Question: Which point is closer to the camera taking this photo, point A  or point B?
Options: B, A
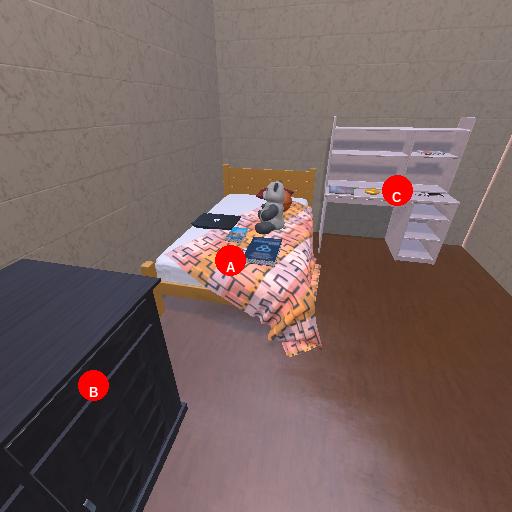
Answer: B